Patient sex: M
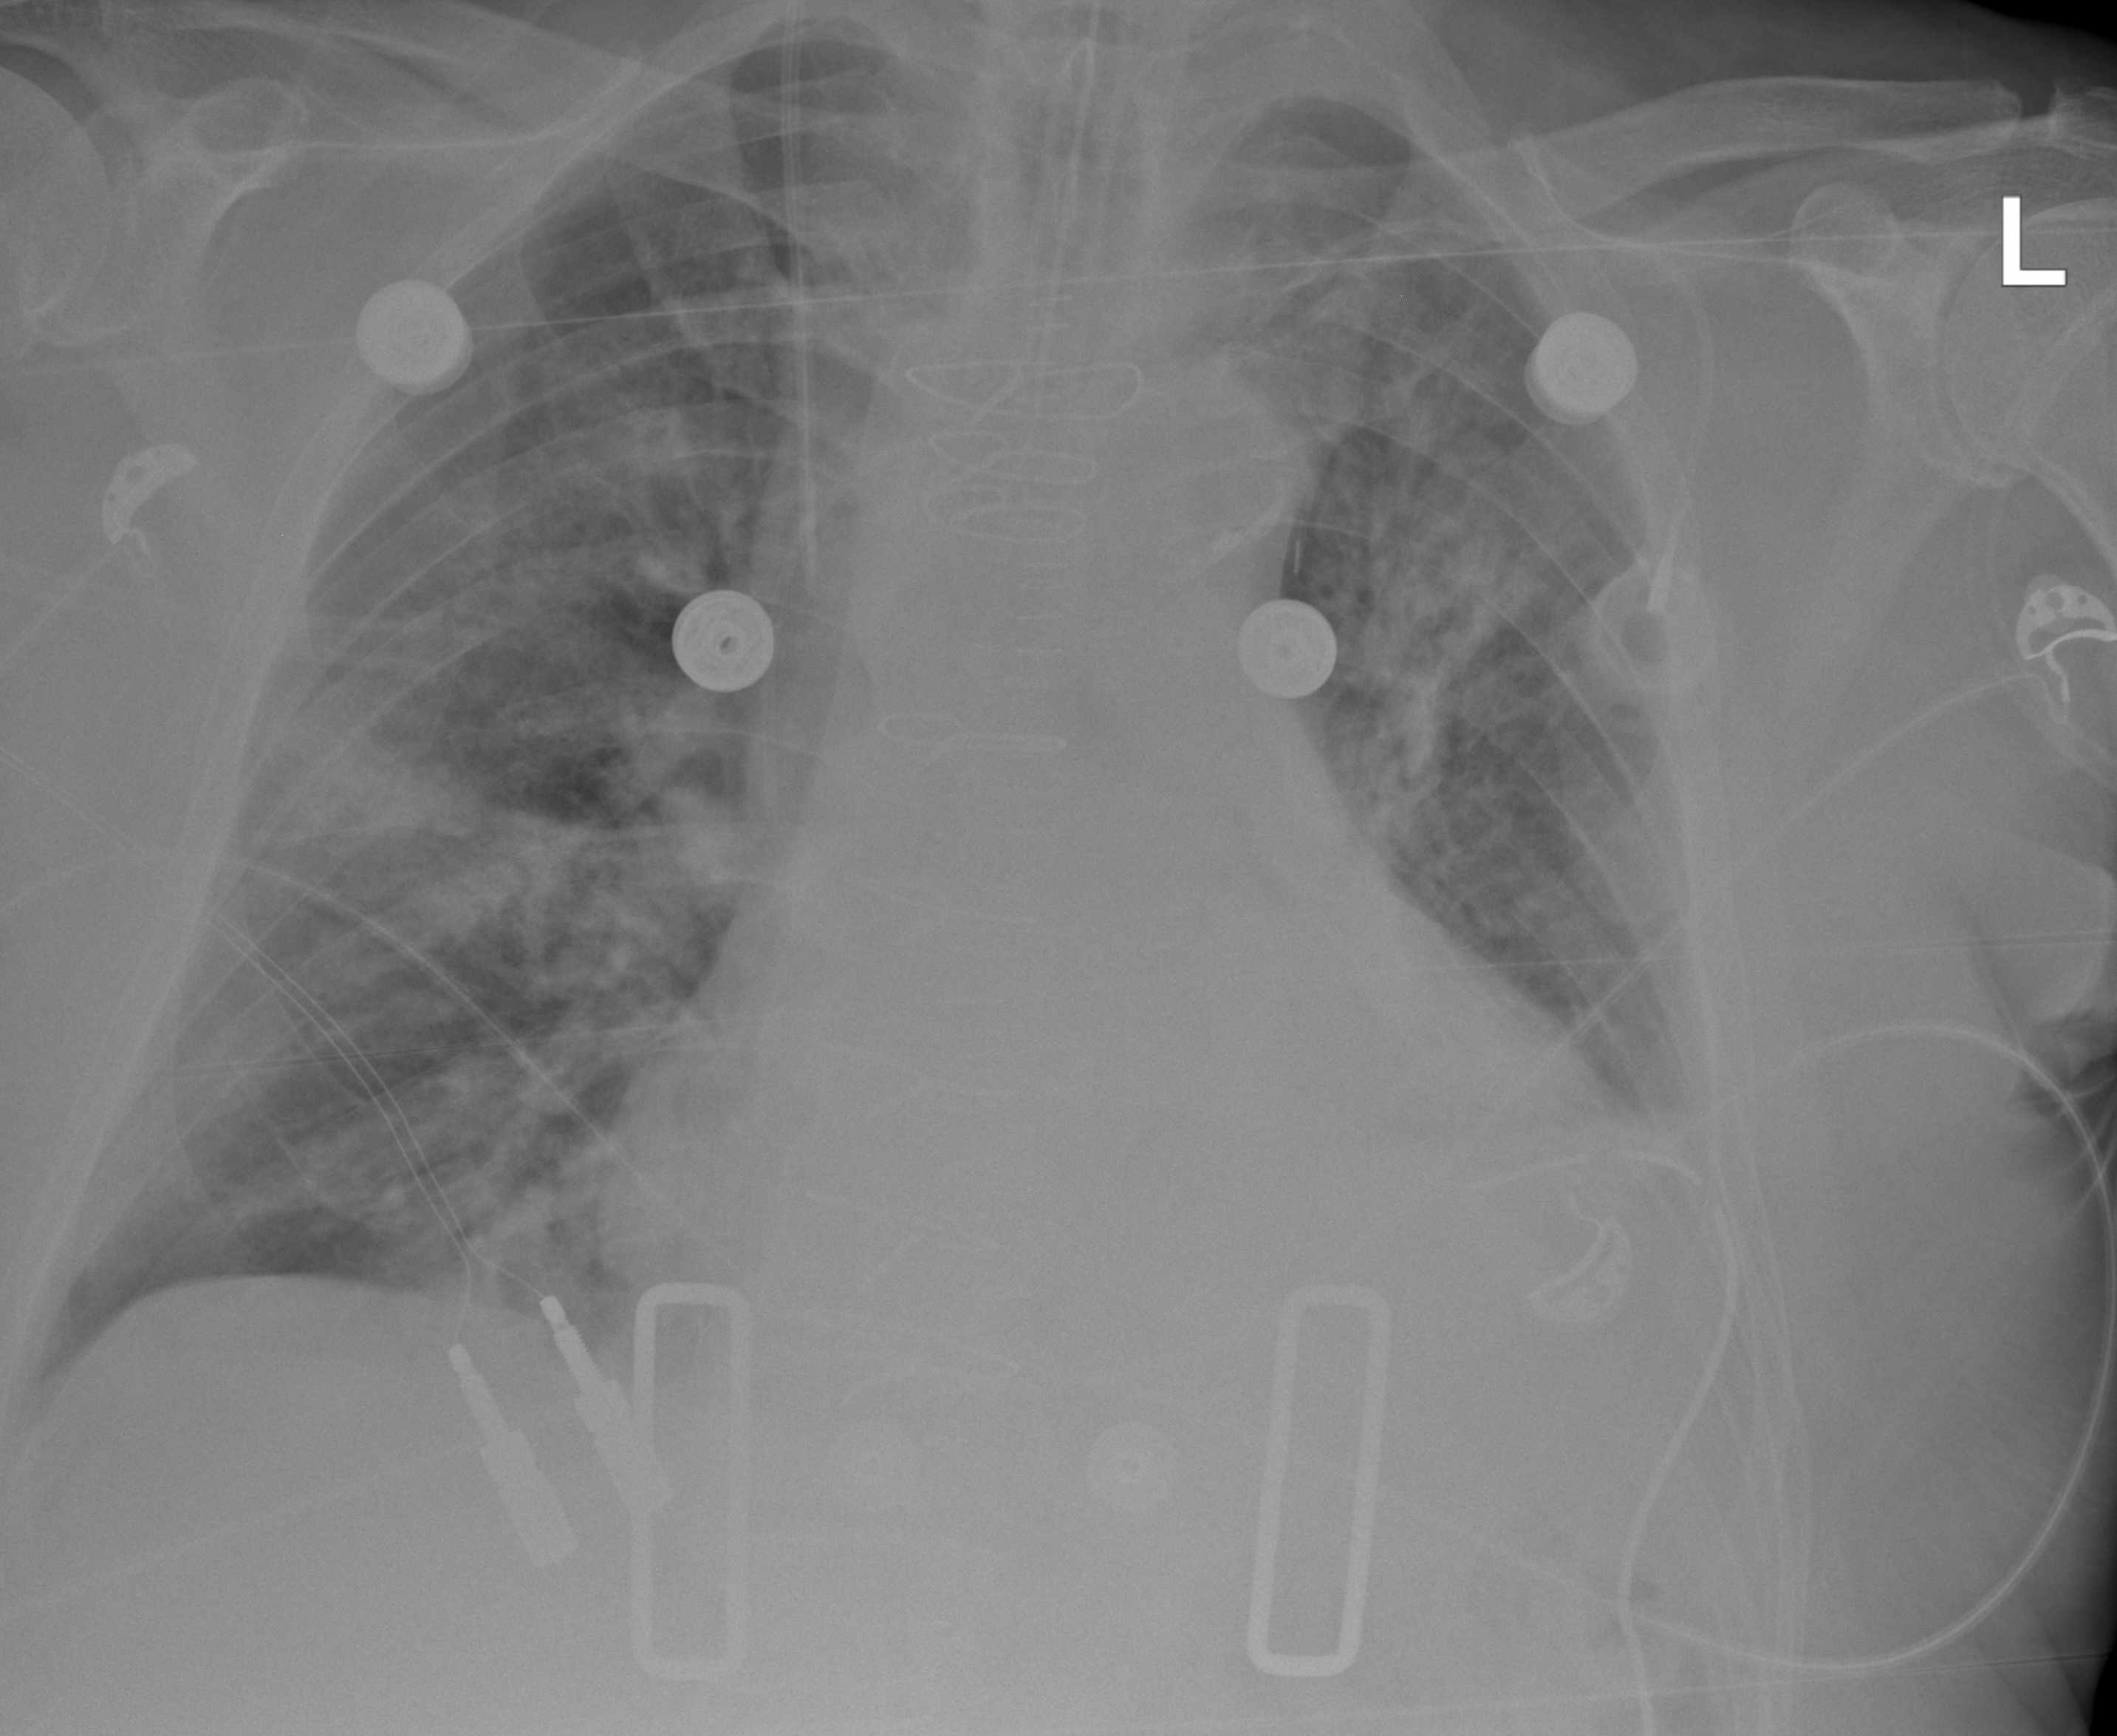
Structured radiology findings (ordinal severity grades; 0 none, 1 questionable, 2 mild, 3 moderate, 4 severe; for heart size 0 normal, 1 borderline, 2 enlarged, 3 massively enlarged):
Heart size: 2
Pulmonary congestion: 3
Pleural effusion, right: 0
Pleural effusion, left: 2
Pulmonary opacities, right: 3
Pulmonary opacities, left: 2
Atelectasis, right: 2
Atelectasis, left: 2